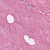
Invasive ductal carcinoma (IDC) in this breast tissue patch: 0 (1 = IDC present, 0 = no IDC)